Field crop: maize
Growth stage: 2
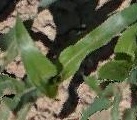
Species: maize